Field crop: maize
Growth stage: 2
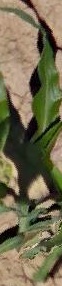
Species: maize